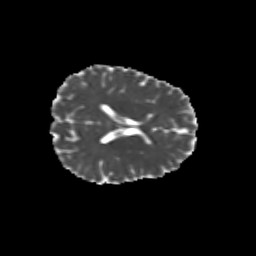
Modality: MD
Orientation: axial
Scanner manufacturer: siemens
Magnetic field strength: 3 T
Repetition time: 9.2 s
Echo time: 0.084 s